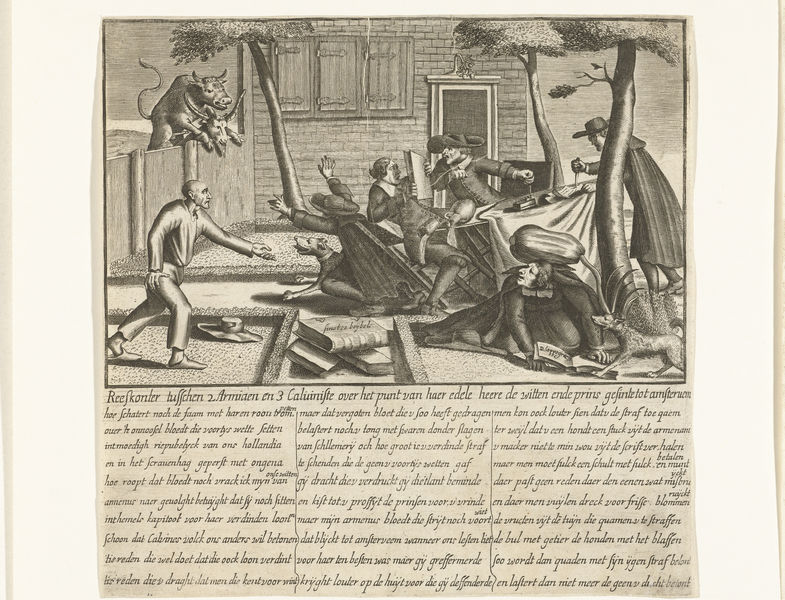
Titel: Spotprent op de strijd tussen arminianen en calvinisten over de geboeders De Witt en de prinsgezinden, ca. 1758
Standort: Amsterdam
Institution: Rijksmuseum
Schlagwörter: fight, hat, men, people, stockings, white, window, black, grey, table, windows, woman, print, brown, fighting, man, sky, tree, building, house, german, trees, grass, shutters, drawing, paper, black and white, dog, dogs, hats, books, writing, door, scene, fence, outside, newspaper, cape, shoes, engraving, cloth, cow, timber, book, outdoors, bull, horn, horns, goat, dutch, clothing, description, text, sepia, words, fear, murder, chaos, knife, picnic, logs, flee, running, attack, kupferstich, ox, copy, vegetable, capes, niederlande, cleaning up, doc, fod, aubergine